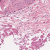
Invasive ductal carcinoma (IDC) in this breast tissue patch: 0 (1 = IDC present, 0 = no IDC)